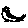
Label: bird